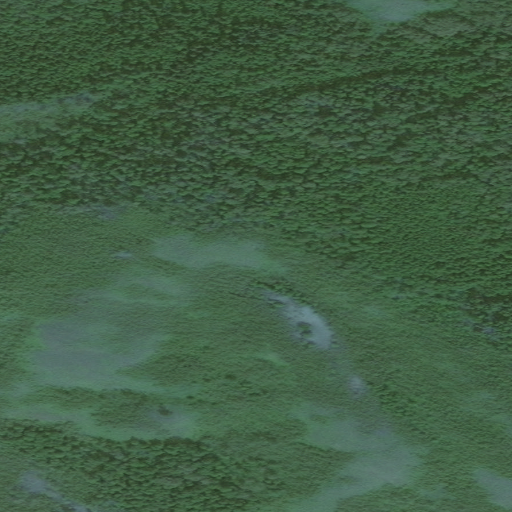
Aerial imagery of cliff(s) in Alaska named Montauk Bluff containing only unknown